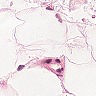
Metastatic tissue present: no